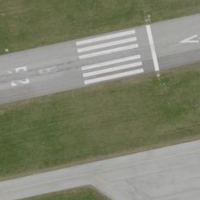
EUNIS habitat code: 57
Species observed at this site:
Motacilla cinerea